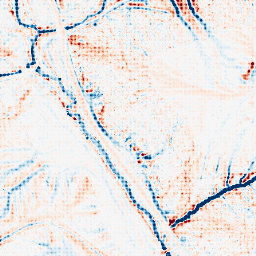
Category: edge_preserving
Decomposition family: median
Decomposition parameters: size: 11
Upsampling method: sinc_blackman
Upsampling parameters: scale: 4
kernel_size: 4
Upsampling scale: 4